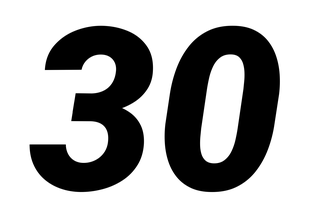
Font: Roboto-Italic_Black_Italic